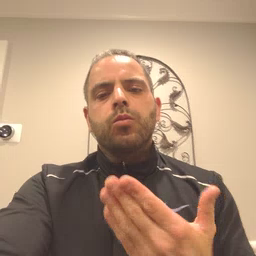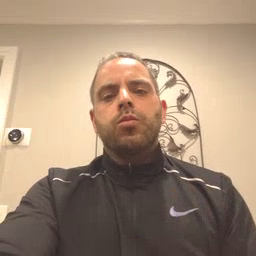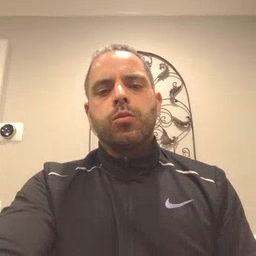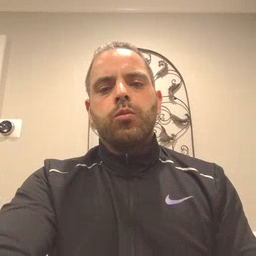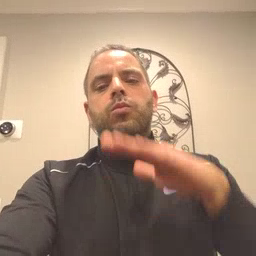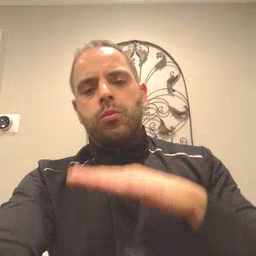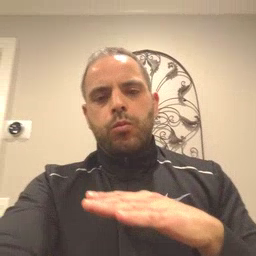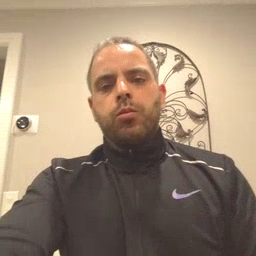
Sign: on